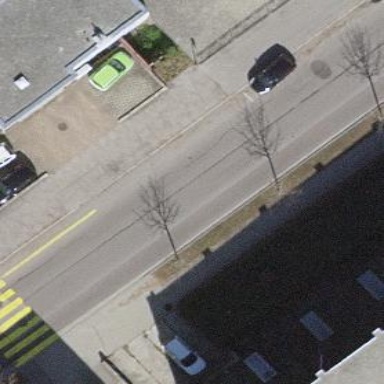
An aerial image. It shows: Parking area with surface.